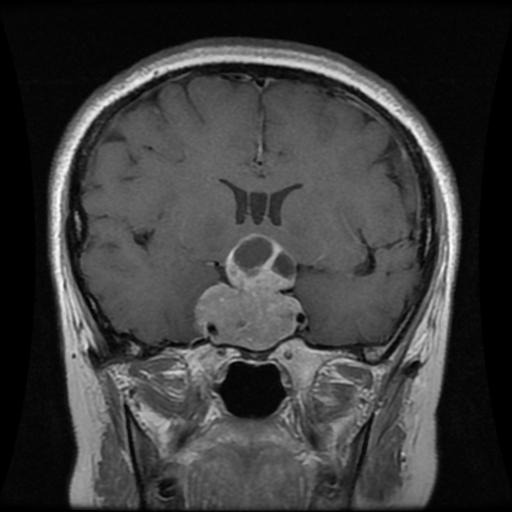
Label: pituitary